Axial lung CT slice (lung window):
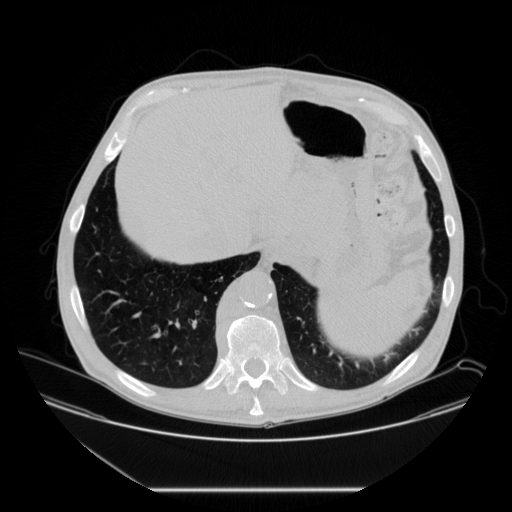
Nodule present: no